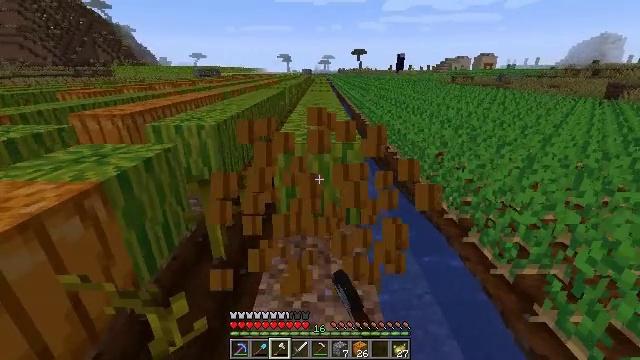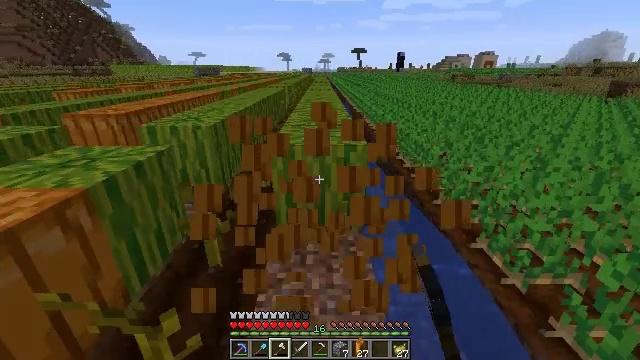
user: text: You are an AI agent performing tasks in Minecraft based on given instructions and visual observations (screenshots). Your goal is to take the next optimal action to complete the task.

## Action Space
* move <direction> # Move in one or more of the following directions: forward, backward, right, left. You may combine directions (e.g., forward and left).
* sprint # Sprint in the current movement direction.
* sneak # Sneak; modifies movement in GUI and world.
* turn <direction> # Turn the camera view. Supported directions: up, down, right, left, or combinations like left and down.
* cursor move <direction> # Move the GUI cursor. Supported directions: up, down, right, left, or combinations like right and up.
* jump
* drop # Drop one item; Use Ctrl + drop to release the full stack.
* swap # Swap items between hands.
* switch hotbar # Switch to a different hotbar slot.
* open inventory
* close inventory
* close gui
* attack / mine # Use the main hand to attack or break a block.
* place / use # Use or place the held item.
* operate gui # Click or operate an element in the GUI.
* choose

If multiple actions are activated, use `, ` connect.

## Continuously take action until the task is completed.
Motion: motion action
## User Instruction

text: Attack the pumpkin to gather it.
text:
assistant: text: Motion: move forward, attack / mine
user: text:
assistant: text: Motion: attack / mine